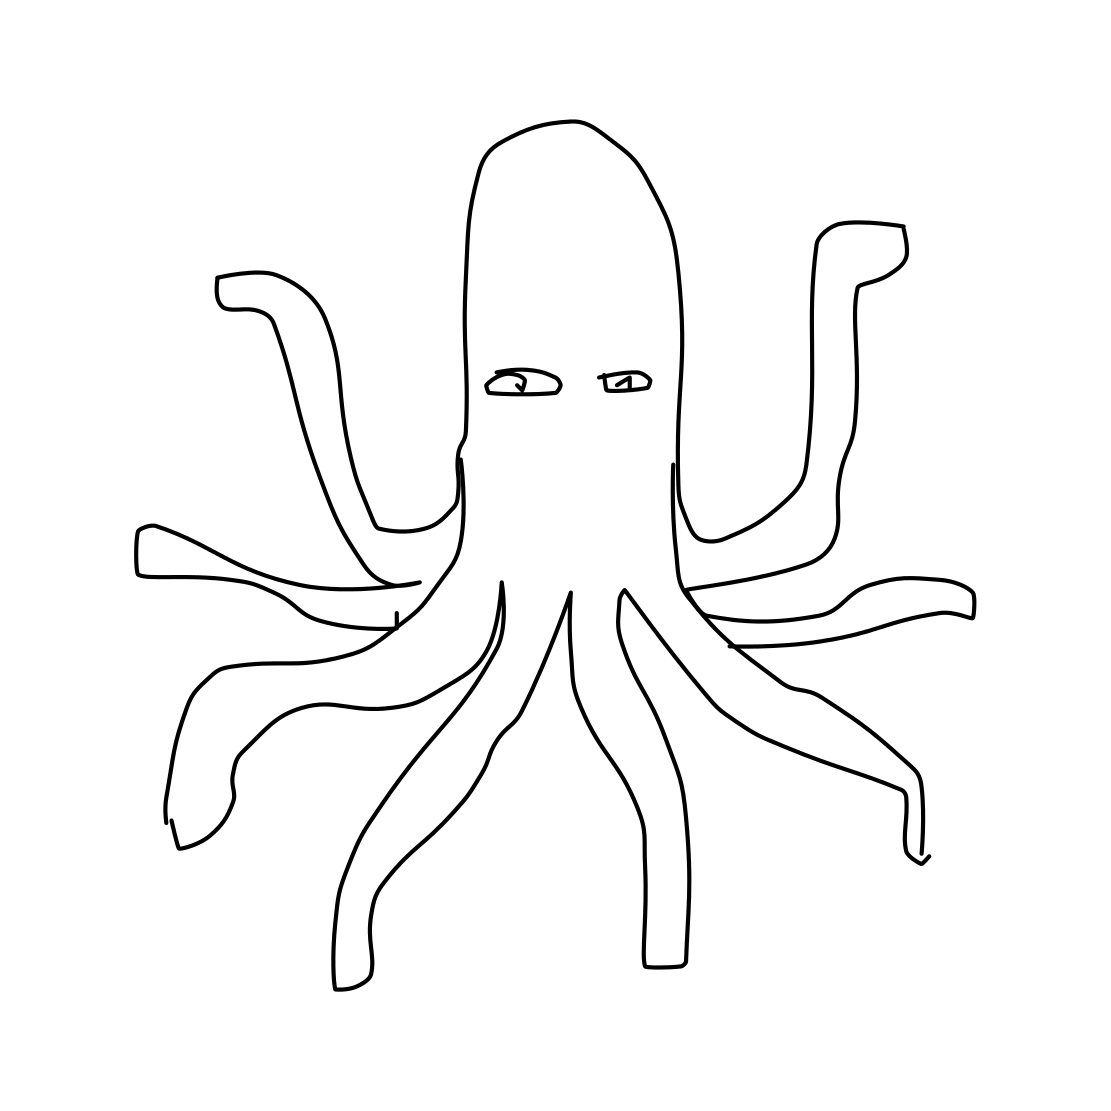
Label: octopus